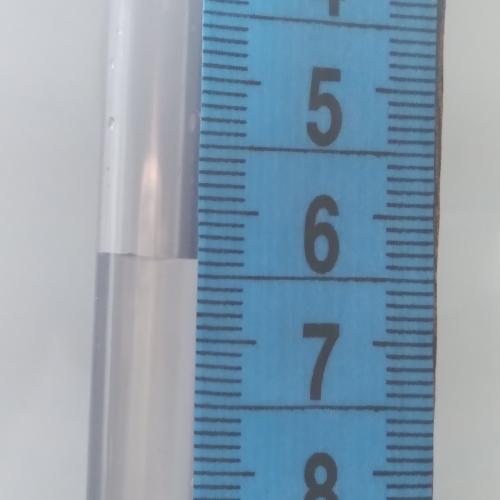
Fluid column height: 6.4 cm